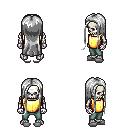
a pixel art fantasy rpg character, male body template, skeleton, gold chest armor, teal pants, white extra-long hairstyle, white slippers, four views (front, back, left, right), 2x2 character sprite sheet, small pixel art, hard edges, no anti-aliasing